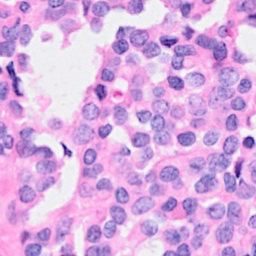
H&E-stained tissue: Breast